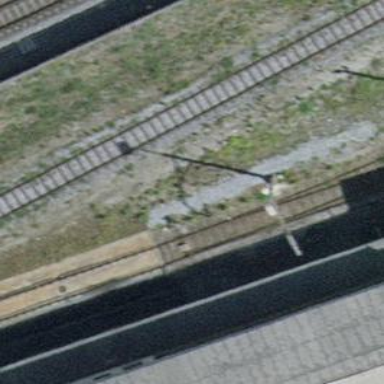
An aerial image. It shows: Railway switch with the turnout side on the left.